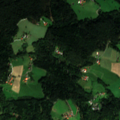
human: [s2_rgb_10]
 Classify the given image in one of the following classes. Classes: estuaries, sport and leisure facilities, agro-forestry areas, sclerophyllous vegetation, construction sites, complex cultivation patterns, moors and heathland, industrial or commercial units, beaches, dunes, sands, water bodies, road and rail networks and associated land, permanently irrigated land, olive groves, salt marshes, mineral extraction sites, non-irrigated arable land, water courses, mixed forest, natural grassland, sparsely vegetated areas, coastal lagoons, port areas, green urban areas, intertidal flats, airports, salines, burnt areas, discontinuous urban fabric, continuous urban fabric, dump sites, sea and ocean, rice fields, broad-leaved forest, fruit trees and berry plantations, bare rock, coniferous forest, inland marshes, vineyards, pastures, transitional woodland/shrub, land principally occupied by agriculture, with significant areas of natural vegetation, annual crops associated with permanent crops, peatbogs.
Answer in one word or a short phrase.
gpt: pastures, mixed forest